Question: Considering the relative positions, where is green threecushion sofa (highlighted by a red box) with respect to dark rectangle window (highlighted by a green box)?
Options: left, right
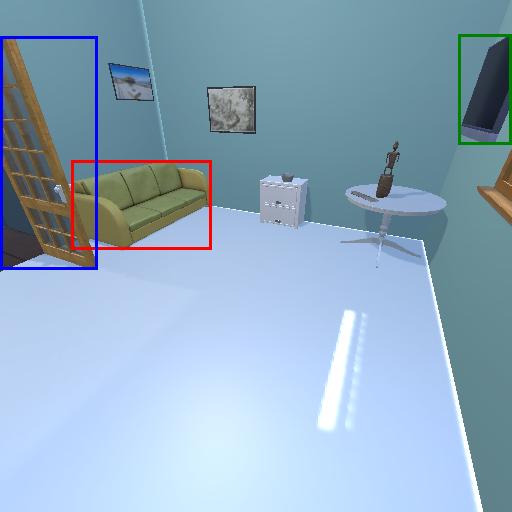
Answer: left